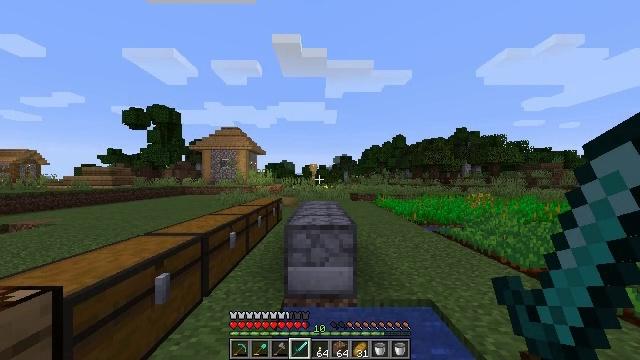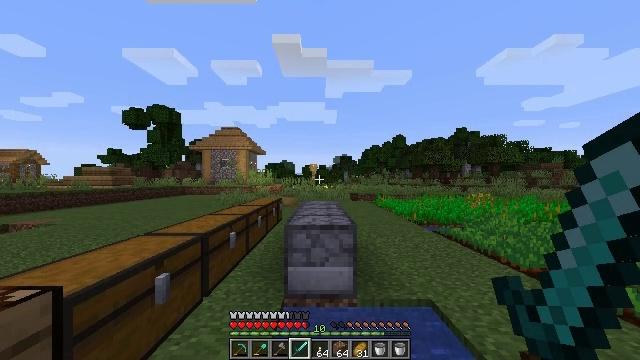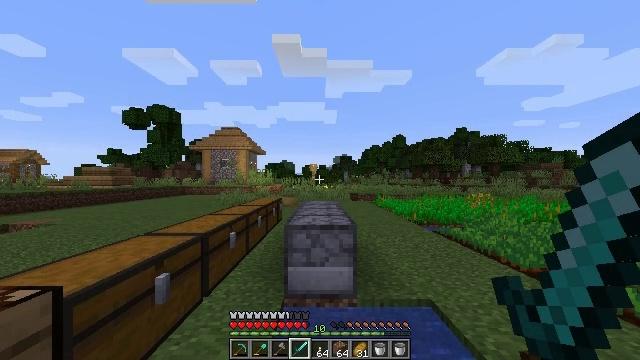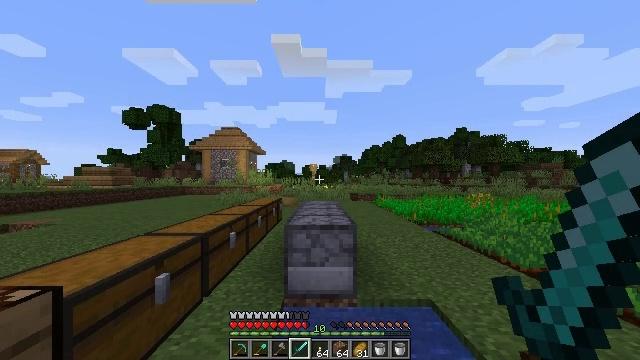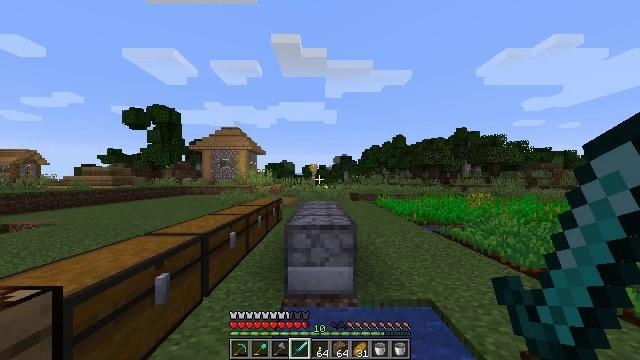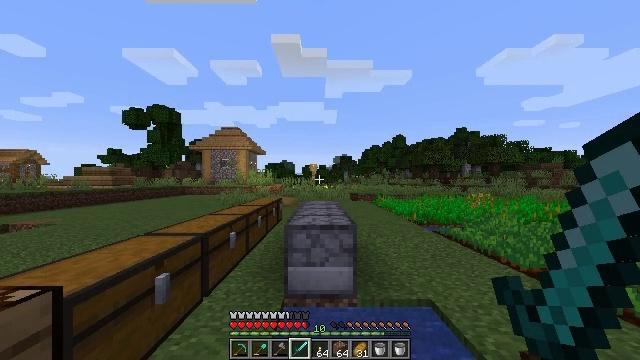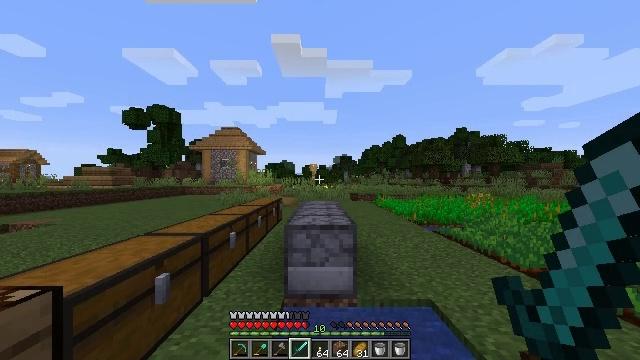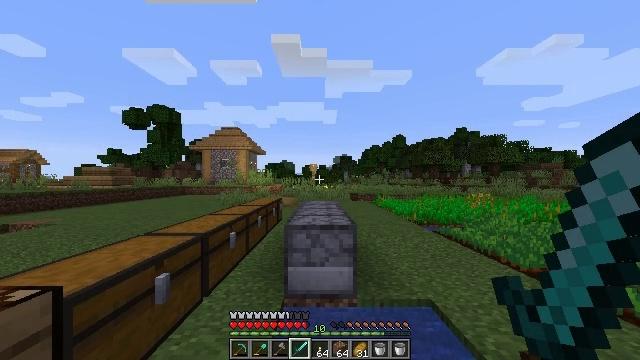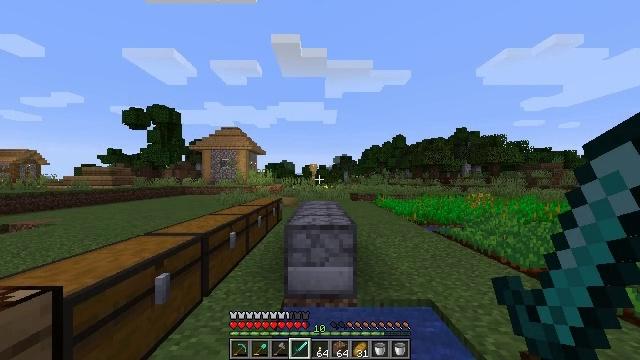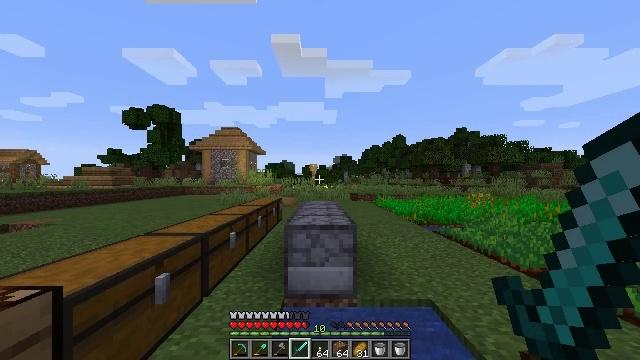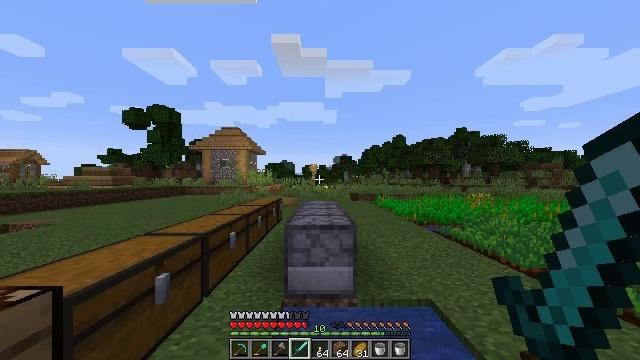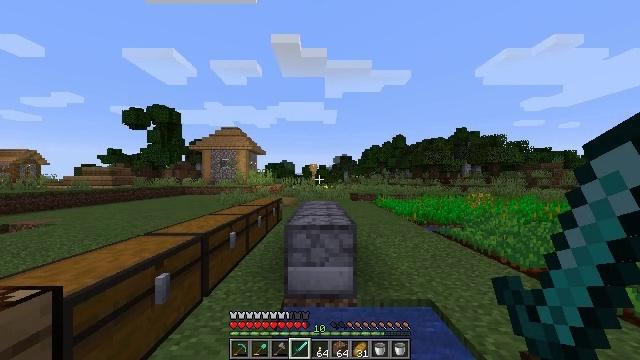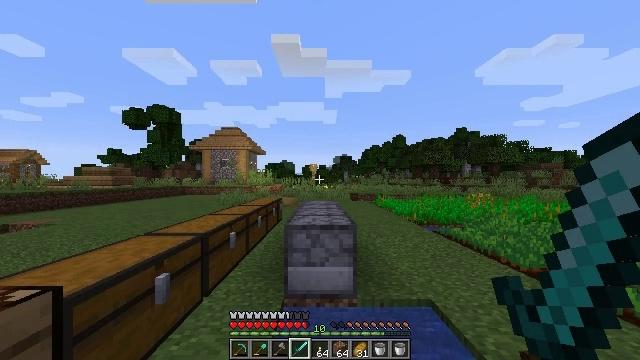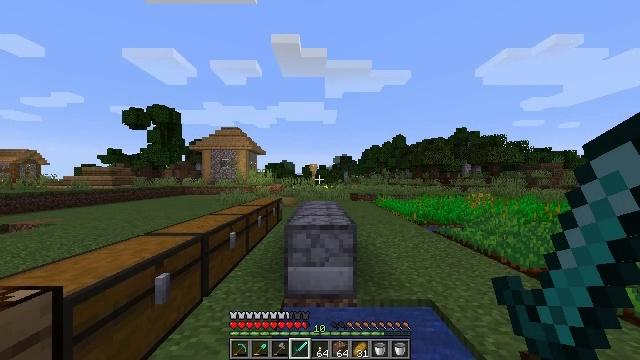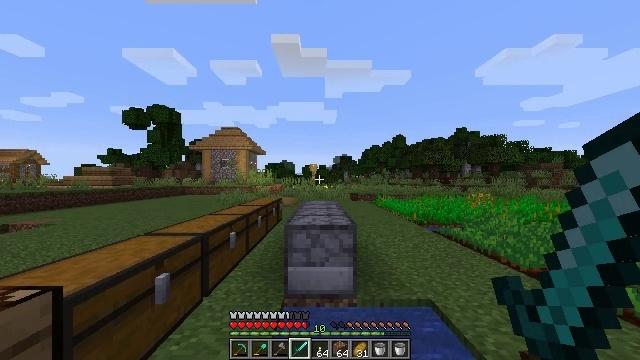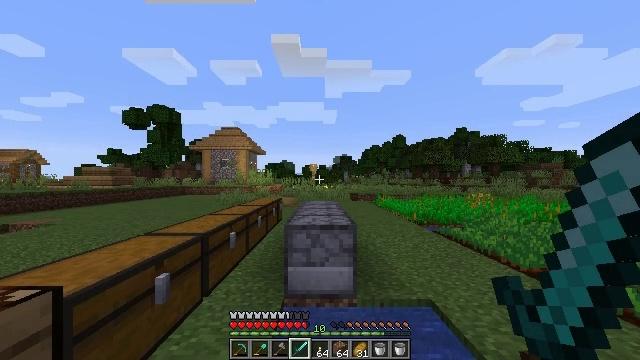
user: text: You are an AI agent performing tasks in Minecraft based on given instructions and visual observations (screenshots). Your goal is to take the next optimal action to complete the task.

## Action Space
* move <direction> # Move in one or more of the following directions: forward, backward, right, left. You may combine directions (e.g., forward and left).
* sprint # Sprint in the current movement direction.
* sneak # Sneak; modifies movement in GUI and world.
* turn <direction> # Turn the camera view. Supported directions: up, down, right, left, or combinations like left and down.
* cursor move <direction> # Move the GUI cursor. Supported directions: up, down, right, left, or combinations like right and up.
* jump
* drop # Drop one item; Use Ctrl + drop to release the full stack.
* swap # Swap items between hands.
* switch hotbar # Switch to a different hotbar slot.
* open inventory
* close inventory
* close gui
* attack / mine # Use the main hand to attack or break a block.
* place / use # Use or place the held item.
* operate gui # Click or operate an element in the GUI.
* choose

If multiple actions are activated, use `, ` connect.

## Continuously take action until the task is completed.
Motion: motion action
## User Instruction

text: Gather potatoes by left-clicking.
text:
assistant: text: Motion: no_op
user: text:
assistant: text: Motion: no_op
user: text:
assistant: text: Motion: no_op
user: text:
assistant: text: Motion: no_op
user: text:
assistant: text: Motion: no_op
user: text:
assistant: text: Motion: no_op
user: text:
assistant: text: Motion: no_op
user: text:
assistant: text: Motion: no_op
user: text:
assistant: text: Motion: no_op
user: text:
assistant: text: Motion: no_op
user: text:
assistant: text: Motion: no_op
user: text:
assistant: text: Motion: no_op
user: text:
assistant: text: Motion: no_op
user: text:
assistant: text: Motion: no_op
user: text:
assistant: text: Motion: no_op
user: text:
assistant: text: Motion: no_op
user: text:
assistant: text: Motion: no_op
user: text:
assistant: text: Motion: no_op
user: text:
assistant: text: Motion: no_op
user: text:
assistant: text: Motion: no_op
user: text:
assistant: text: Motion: no_op
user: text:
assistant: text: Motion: no_op
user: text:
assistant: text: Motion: no_op
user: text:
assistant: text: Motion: no_op
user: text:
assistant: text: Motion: turn right
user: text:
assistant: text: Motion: turn right and up
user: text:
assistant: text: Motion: turn right and down
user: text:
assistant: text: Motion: turn right and down
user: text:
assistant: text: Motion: no_op
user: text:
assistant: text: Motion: turn right and down